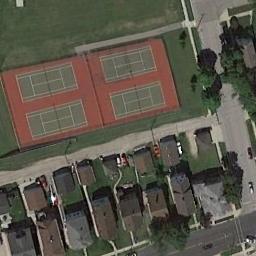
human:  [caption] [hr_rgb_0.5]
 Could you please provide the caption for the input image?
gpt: Neatly arranged tennis courts and residential areas are one road away .

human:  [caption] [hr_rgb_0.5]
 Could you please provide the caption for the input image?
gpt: There are two small tennis courts in blue and green .

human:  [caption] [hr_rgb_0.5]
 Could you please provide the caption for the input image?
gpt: Many buildings of different shapes are beside the tennis courts .

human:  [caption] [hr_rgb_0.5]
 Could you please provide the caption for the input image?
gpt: The tennis court is on the grass next to some buildings .

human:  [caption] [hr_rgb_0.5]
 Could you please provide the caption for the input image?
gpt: The tennis courts are on a green meadow beside some buildings .